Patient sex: F
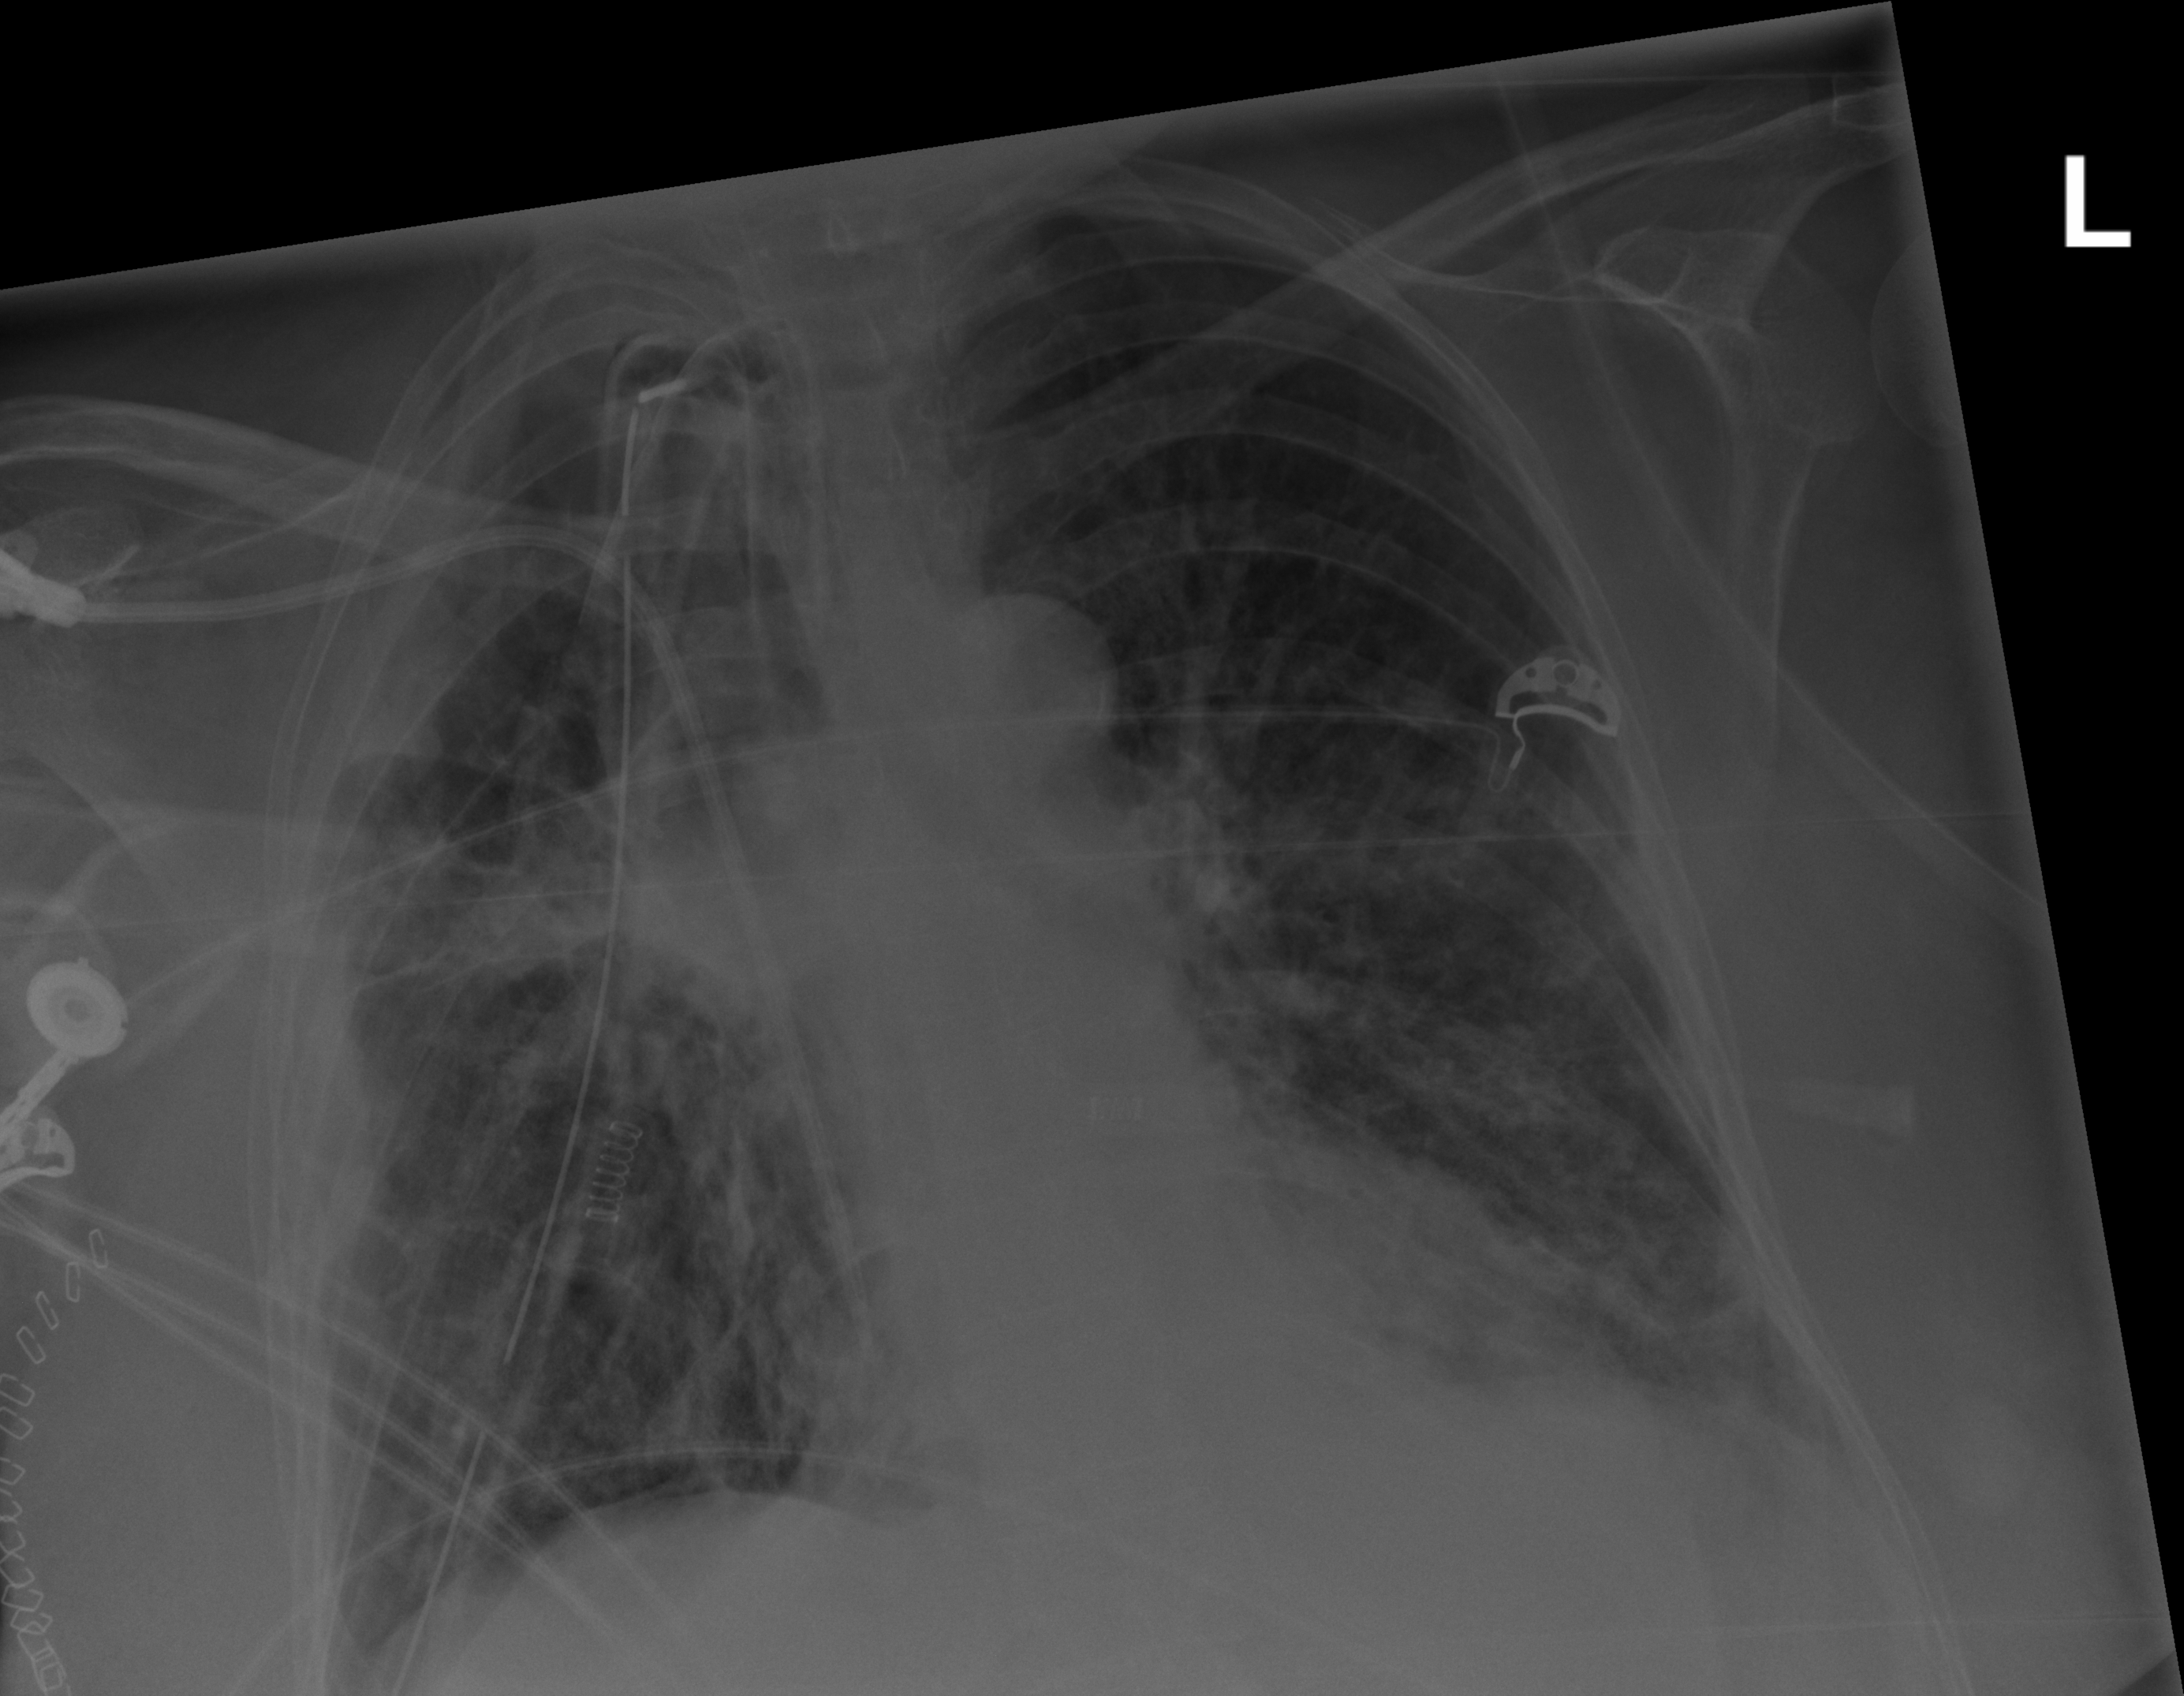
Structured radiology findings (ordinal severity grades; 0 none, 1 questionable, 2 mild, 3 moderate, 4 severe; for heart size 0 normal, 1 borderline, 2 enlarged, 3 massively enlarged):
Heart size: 0
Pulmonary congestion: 2
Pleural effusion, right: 2
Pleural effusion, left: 1
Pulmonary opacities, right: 2
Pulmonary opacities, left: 2
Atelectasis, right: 3
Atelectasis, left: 2